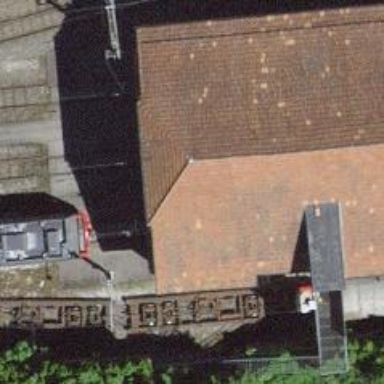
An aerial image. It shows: Narrow-gauge railway in service yard. The railway is electrified with contact line.